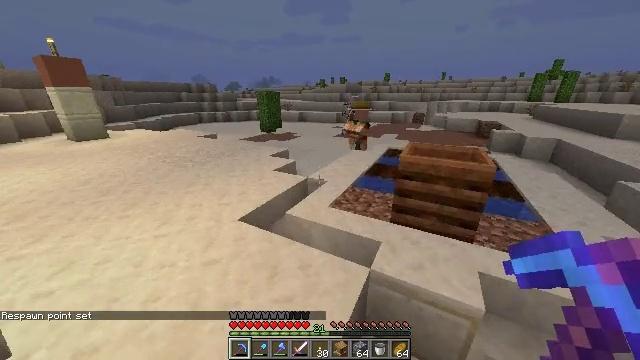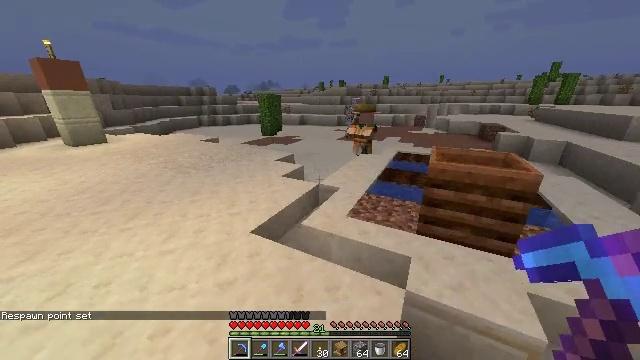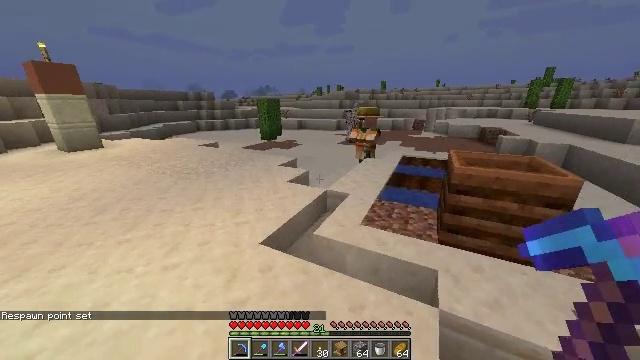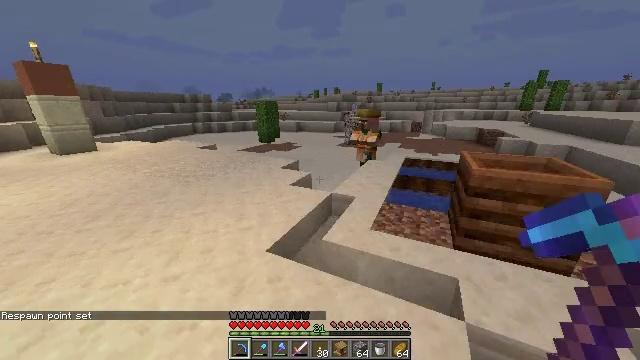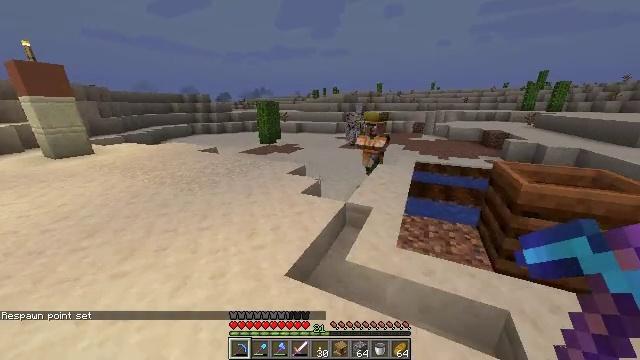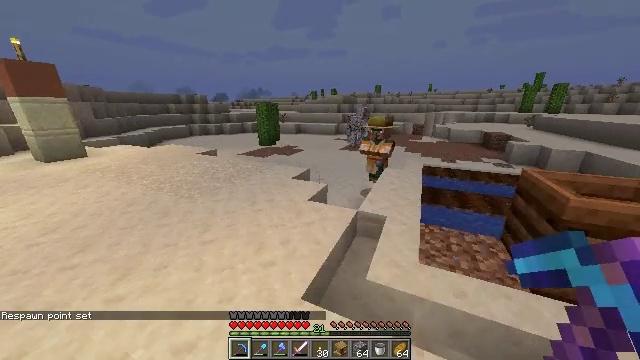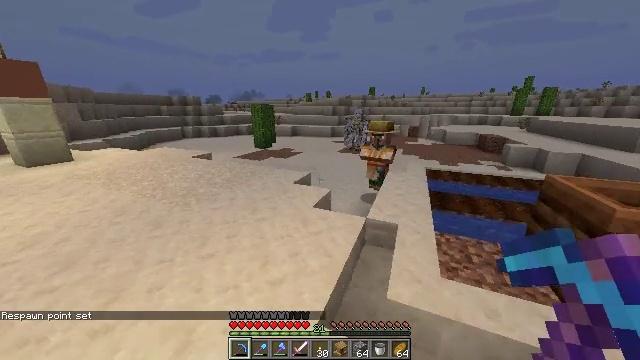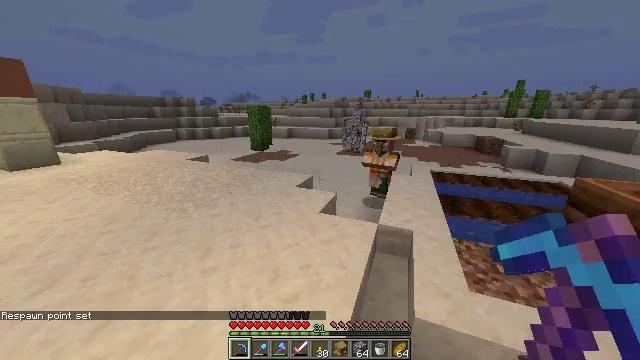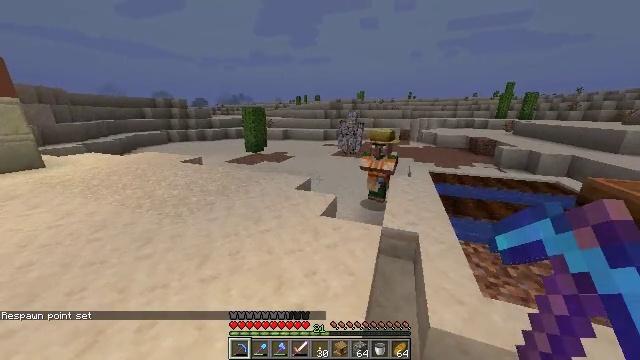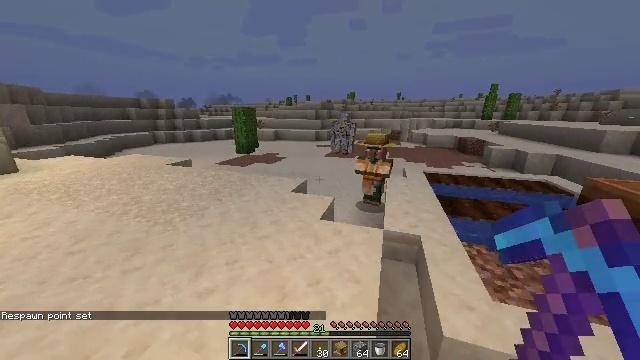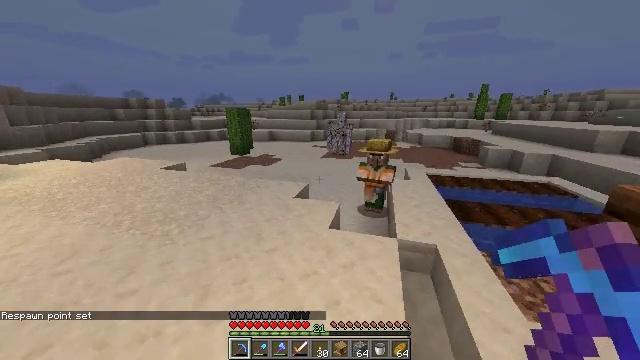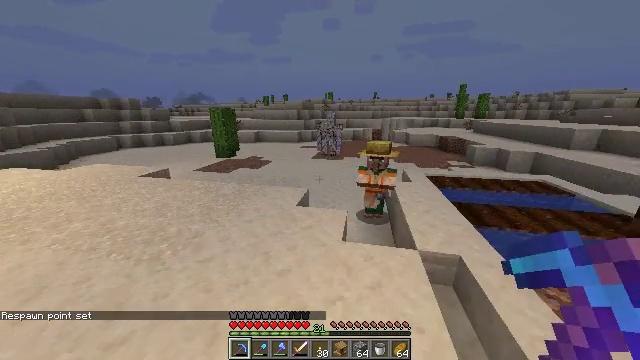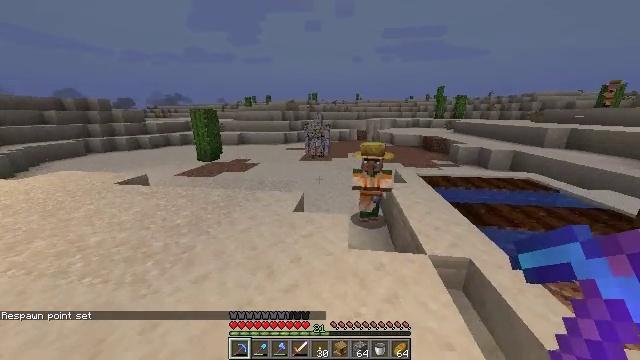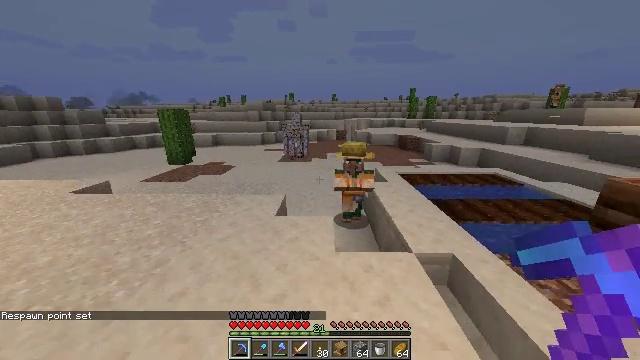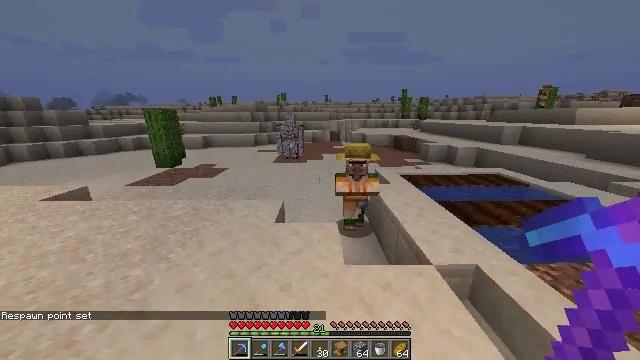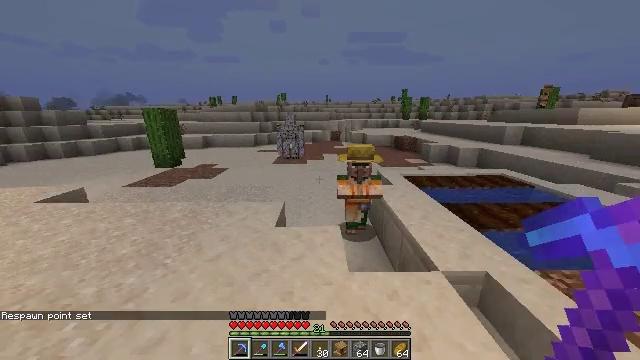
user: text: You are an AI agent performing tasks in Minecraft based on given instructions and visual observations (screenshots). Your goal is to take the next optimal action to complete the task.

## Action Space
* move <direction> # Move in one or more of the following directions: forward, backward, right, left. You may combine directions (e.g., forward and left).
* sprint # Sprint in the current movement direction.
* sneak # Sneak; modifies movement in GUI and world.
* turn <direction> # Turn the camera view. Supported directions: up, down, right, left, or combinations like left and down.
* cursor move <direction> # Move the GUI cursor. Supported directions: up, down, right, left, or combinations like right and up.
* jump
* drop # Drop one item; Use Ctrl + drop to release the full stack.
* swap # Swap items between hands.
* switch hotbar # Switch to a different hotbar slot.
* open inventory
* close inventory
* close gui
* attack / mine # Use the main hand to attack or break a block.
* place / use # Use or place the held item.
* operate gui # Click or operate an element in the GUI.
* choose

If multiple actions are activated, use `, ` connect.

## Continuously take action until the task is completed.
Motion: motion action
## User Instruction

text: Gather smooth sandstone from desert temples or structures.
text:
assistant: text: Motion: move forward and move left
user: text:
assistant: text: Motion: move forward and move left
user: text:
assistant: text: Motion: move forward and move left
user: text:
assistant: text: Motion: move forward and move left
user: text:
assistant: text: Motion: move forward and move left
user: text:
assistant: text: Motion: move forward and move left, turn right
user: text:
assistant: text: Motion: move forward and move left, turn right
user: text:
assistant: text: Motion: move forward and move left, turn right
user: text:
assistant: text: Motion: move forward and move left, turn right
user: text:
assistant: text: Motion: move forward and move left, turn right
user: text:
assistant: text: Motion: move forward and move left, turn right
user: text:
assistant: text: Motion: move forward and move left, turn right
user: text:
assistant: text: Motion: move forward, turn right
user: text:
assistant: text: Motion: move forward, turn right
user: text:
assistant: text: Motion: no_op
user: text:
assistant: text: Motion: no_op
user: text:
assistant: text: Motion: no_op
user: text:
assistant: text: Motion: no_op
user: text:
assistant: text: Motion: move forward, turn right
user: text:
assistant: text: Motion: move forward, turn right
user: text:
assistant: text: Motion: move forward, turn right
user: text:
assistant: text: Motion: move forward
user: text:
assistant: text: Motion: turn left
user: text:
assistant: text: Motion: turn left
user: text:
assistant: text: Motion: turn left
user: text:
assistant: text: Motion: turn left
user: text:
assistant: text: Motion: move forward, turn left
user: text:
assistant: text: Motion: move forward
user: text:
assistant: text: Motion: move forward, use / place
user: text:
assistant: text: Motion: move forward, use / place